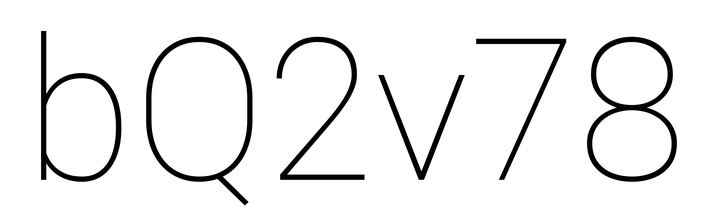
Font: Roboto_Thin